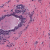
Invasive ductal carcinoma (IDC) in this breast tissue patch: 0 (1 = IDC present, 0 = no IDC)